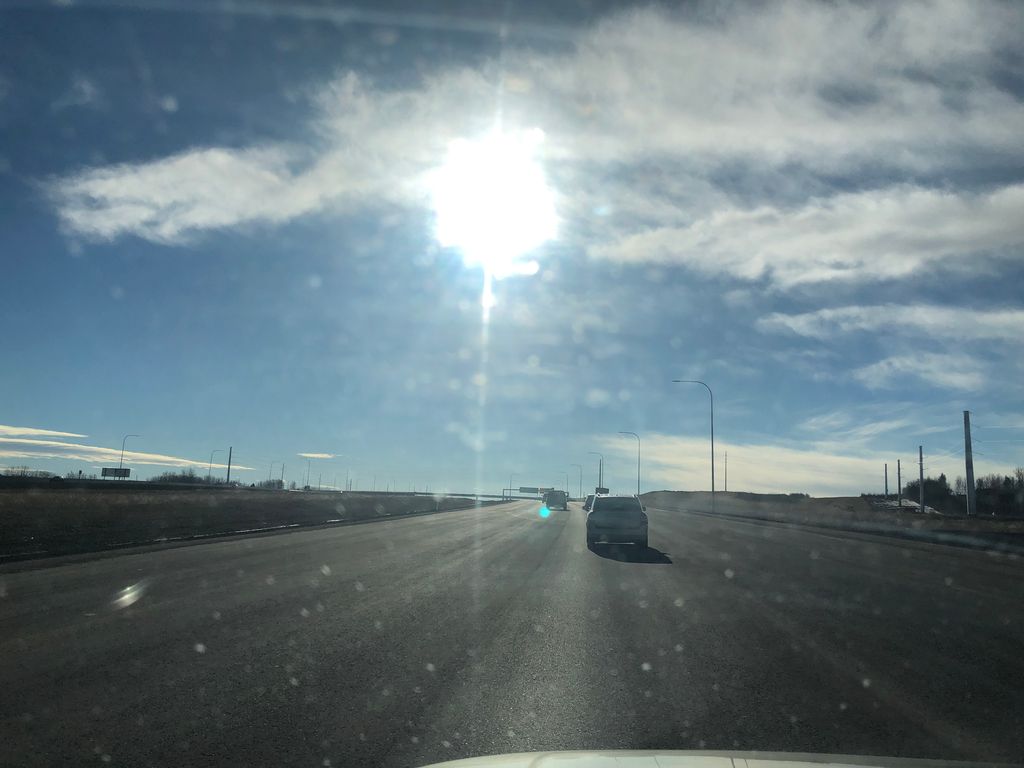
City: calgary